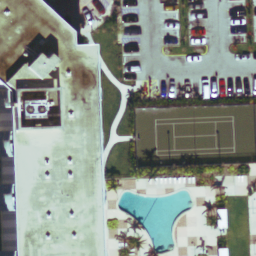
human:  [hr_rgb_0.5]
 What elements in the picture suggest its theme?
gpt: tennis court